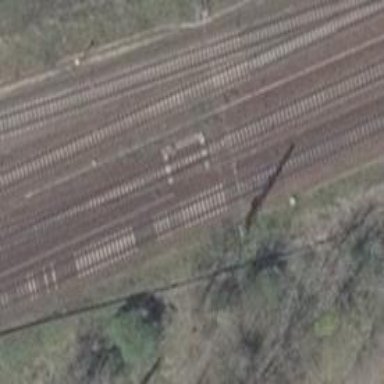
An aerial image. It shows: Railway switch.